This grayscale texture is a bearing vibration snapshot reshaped row-by-row into a square image. Determine the bearing's health state. Answer with exactly one of: normal, inner_race, outer_race, ball.
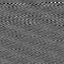
Answer: ball